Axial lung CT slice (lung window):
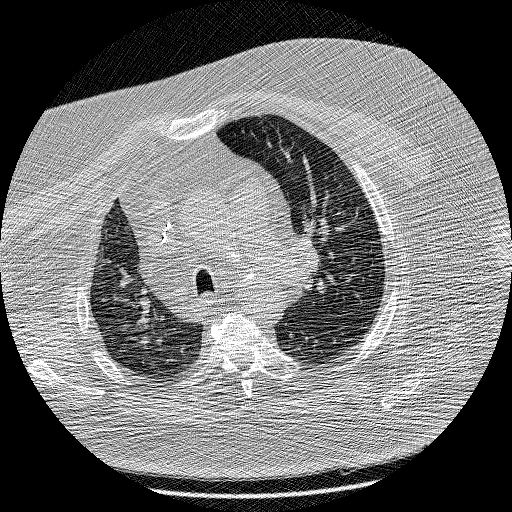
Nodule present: no